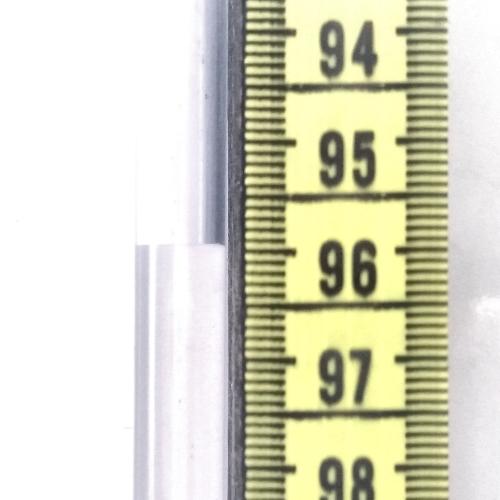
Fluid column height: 96.0 cm